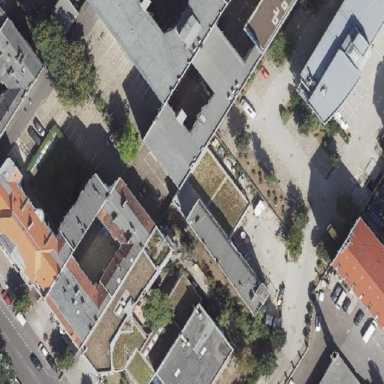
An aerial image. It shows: Public building.